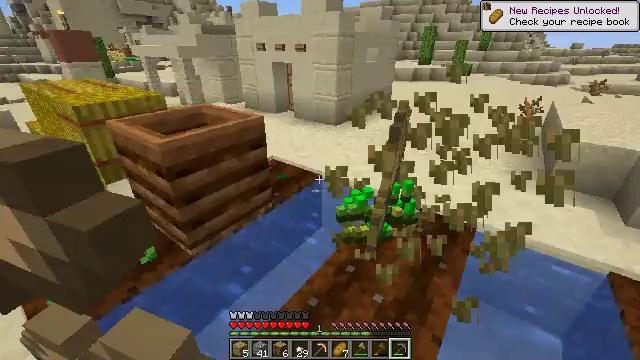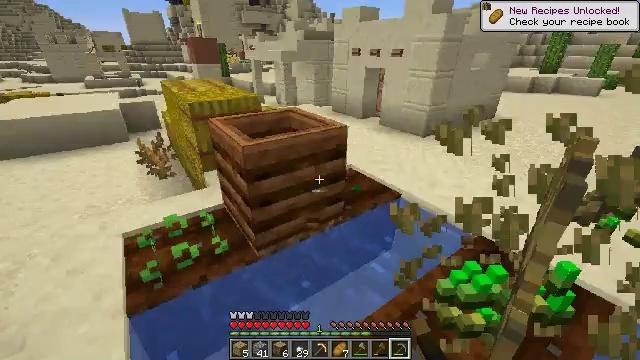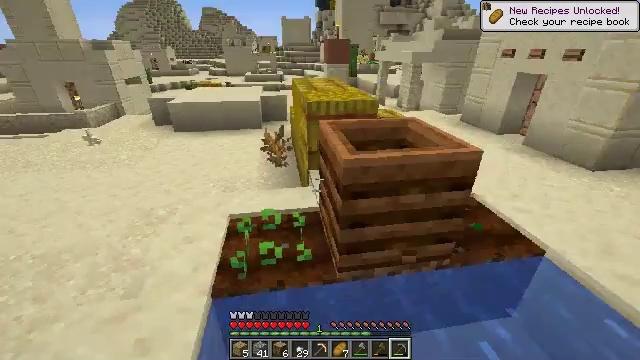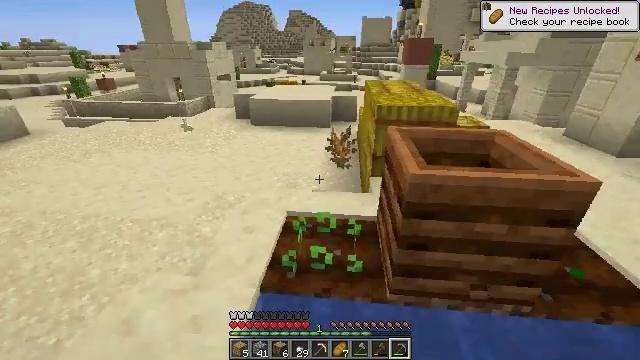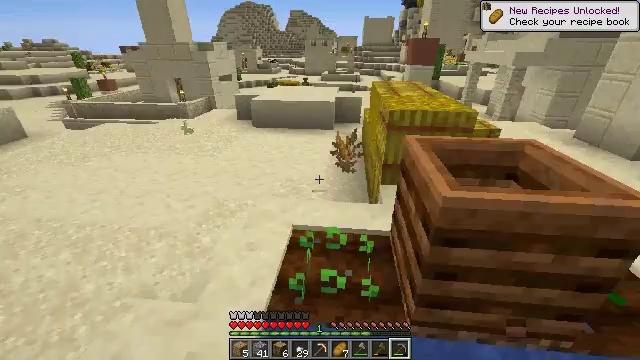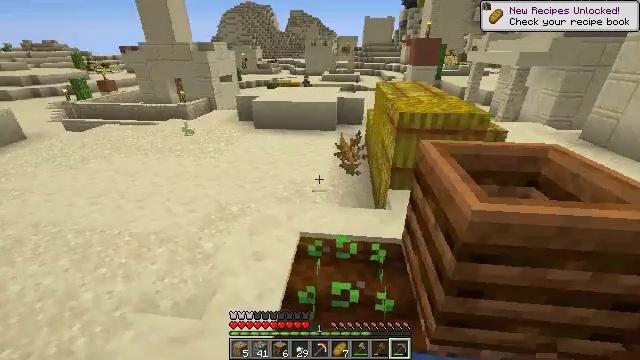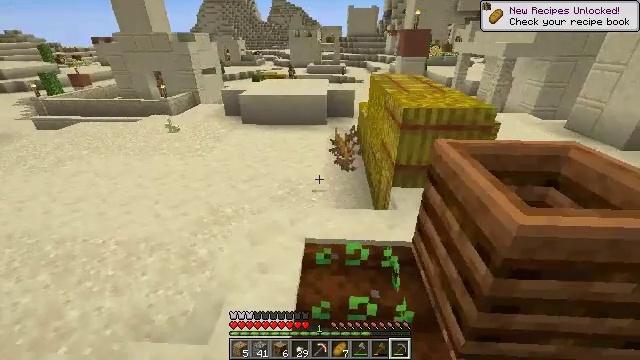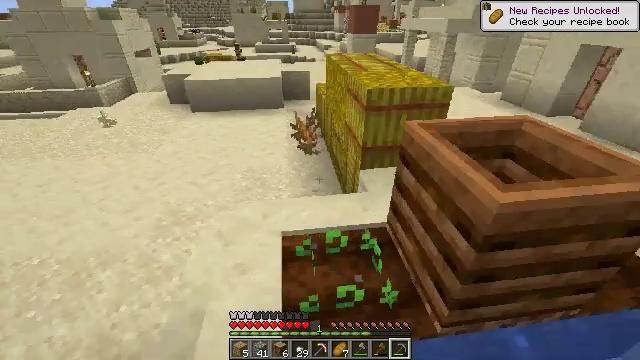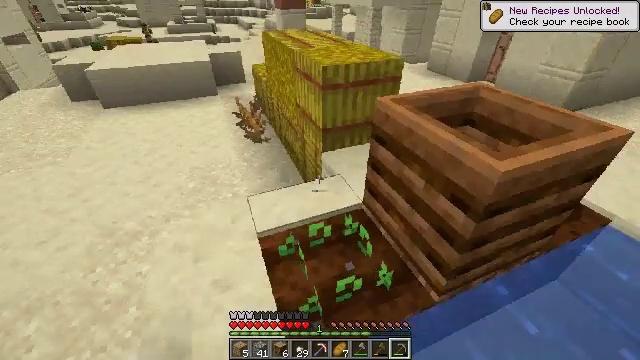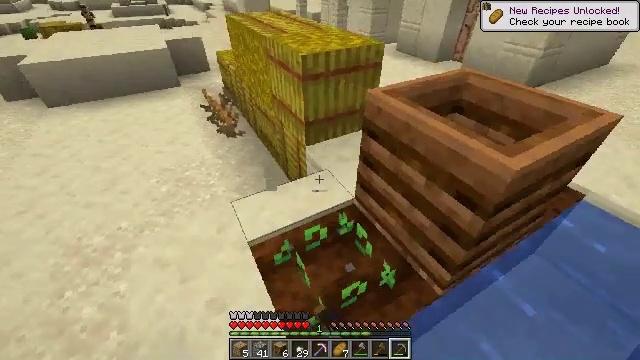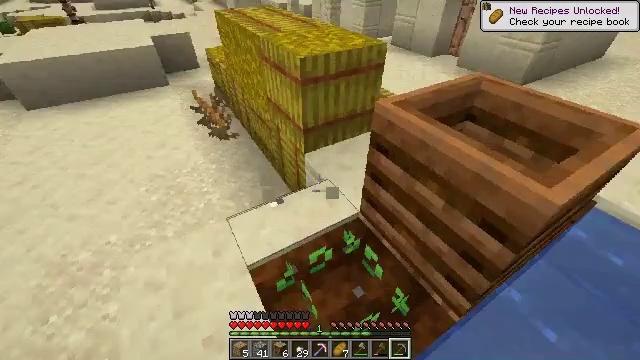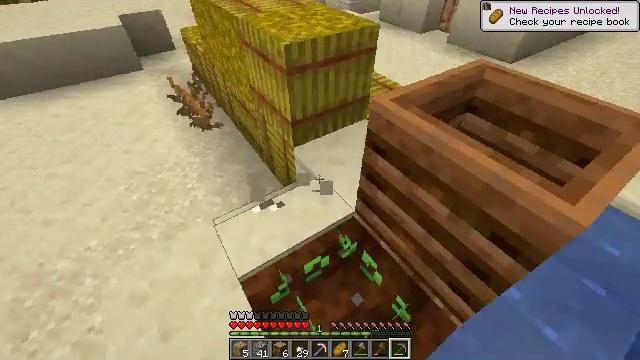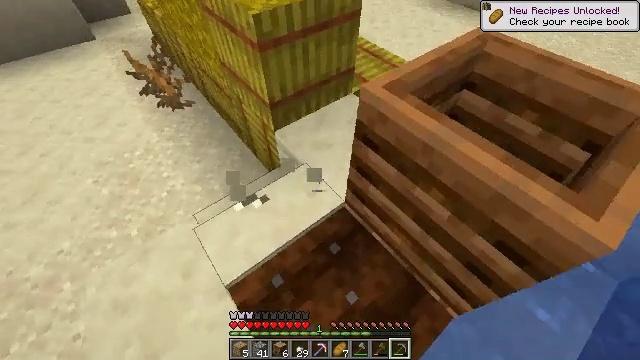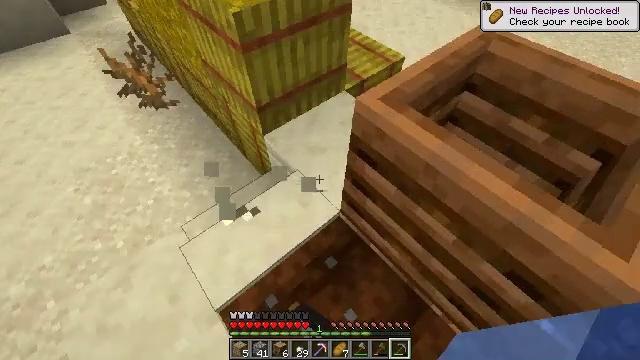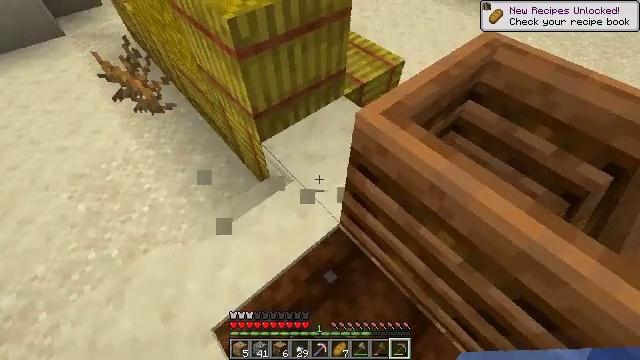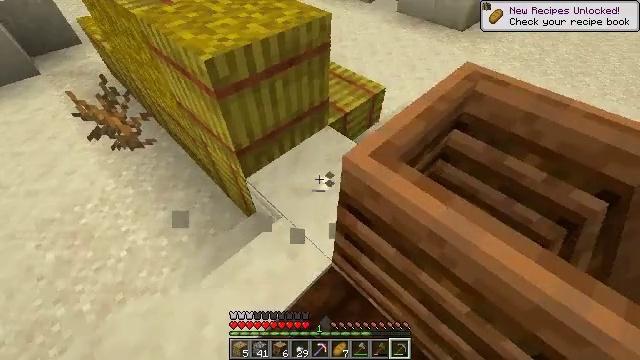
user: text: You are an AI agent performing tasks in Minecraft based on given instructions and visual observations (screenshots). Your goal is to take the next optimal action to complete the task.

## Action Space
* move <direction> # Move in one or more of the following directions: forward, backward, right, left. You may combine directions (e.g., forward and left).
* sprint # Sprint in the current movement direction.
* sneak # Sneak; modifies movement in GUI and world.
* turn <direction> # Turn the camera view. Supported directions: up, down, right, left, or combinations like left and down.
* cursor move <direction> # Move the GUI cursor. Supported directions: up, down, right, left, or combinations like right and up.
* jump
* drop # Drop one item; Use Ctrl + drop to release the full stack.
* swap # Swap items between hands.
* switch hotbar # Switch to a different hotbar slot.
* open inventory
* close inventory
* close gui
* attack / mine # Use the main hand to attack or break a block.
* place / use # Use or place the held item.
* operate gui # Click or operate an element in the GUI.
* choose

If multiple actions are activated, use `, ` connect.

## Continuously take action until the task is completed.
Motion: motion action
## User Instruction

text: Gather beetroots by breaking the plants.
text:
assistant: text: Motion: move forward, turn left, attack / mine
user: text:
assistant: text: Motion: move forward, turn left, attack / mine
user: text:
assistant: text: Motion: move forward and move left, turn left, attack / mine
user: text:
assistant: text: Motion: move forward and move left, attack / mine
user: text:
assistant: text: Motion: move forward and move left, attack / mine
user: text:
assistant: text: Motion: move forward and move left, turn right and down, attack / mine
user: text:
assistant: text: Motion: move forward and move left, turn right and down, attack / mine
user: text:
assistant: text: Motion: move forward and move left, turn right and down, attack / mine
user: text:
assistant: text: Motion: move forward, turn right and down, attack / mine
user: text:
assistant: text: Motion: move forward, turn right and down, attack / mine
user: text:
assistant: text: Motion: move forward, turn right and down, attack / mine
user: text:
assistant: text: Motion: move forward, turn right and down, attack / mine
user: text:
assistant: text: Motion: move forward, turn right and down, attack / mine
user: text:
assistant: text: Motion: move forward, attack / mine
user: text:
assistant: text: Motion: move forward, turn right and up, attack / mine
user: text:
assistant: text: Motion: move forward, turn right and up, attack / mine
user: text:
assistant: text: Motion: attack / mine